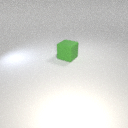
large green rubber cube